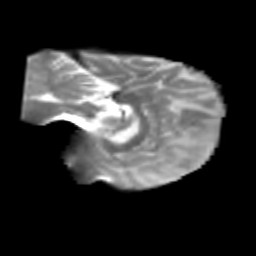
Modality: T2w
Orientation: sagittal
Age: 29
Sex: female
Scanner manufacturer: siemens
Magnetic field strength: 3 T
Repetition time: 1.8 s
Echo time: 0.07 s